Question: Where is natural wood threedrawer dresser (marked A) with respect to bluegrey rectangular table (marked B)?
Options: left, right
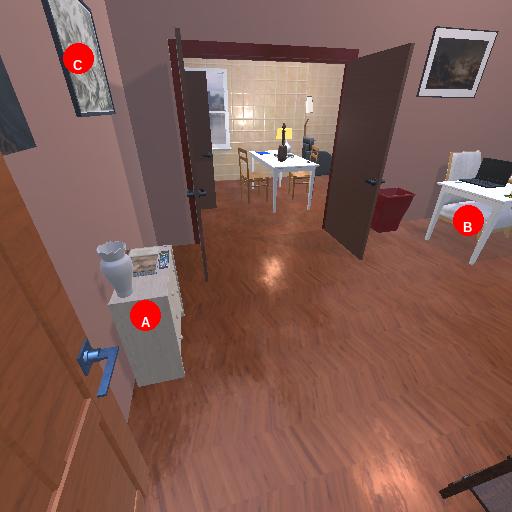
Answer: left